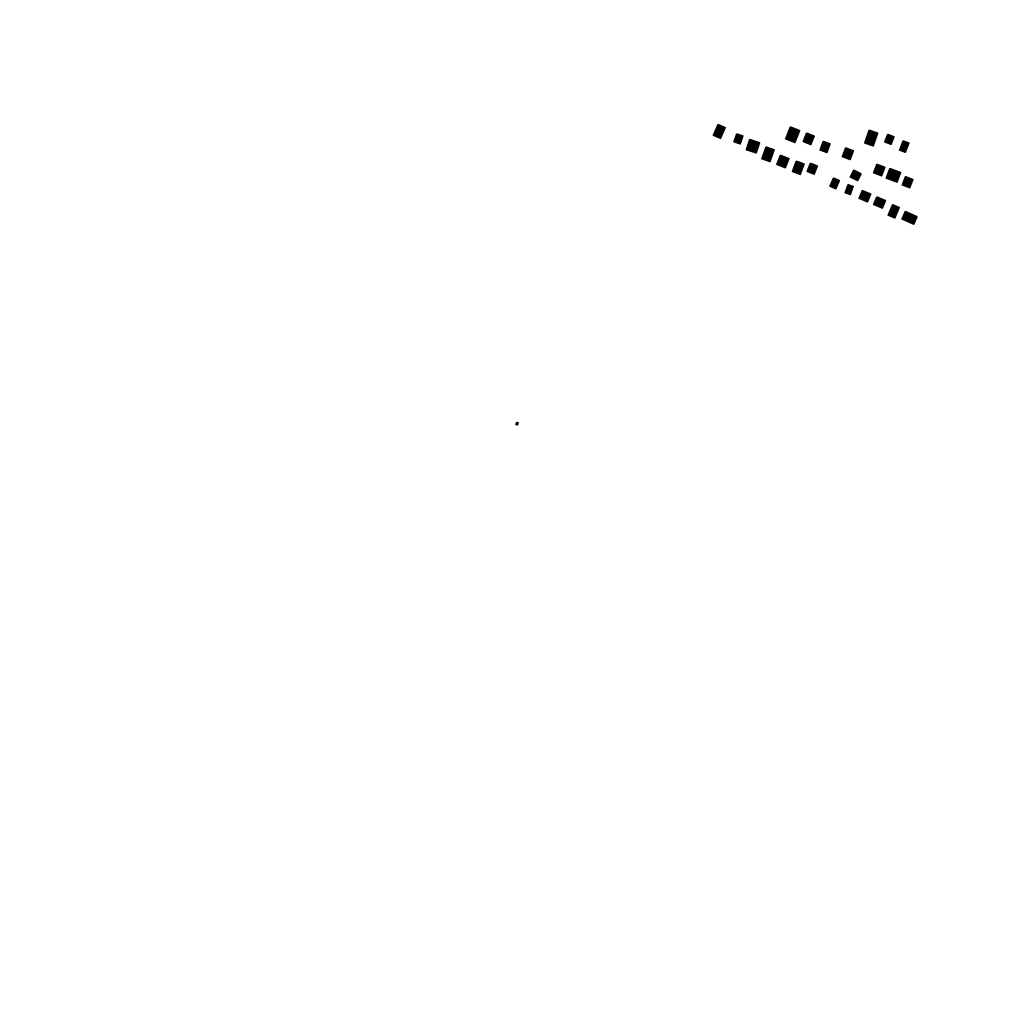
Tags: overhead vector_map, recreation, residential, transport, individual_rise, density_2, Building, Facility, 1.0 km²